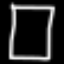
Label: square